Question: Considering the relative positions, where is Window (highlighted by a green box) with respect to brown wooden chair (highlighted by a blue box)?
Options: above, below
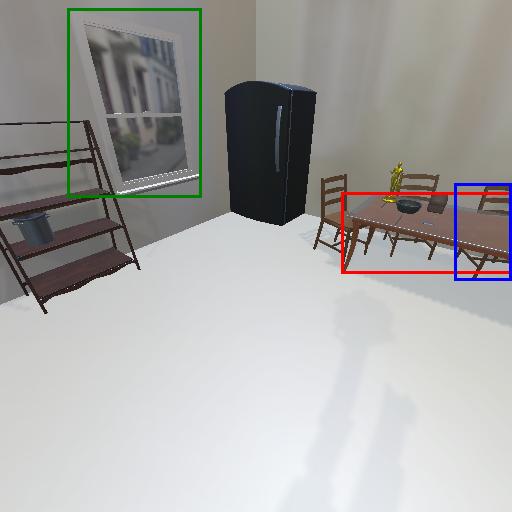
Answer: above